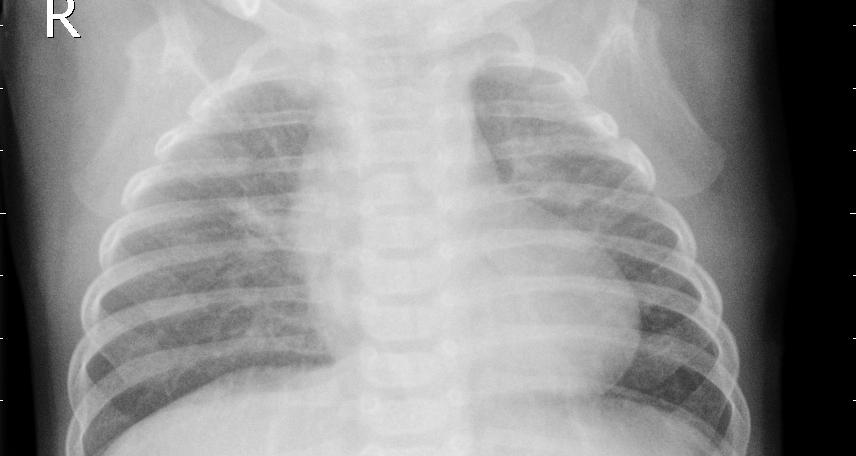
Diagnosis: PNEUMONIA